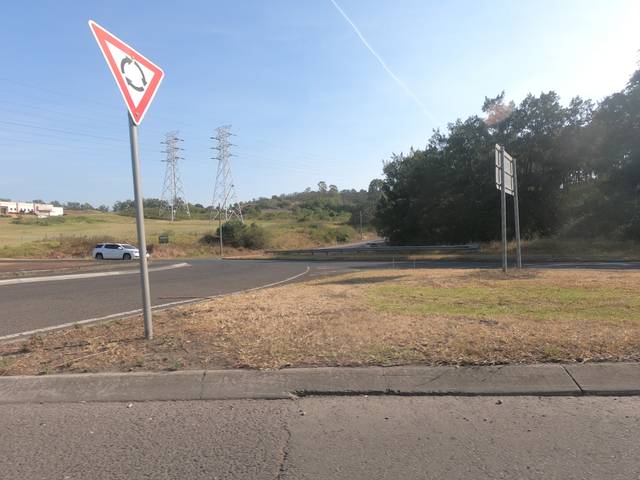
Region: Australia
Coordinates: -34.473, 150.832